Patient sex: F
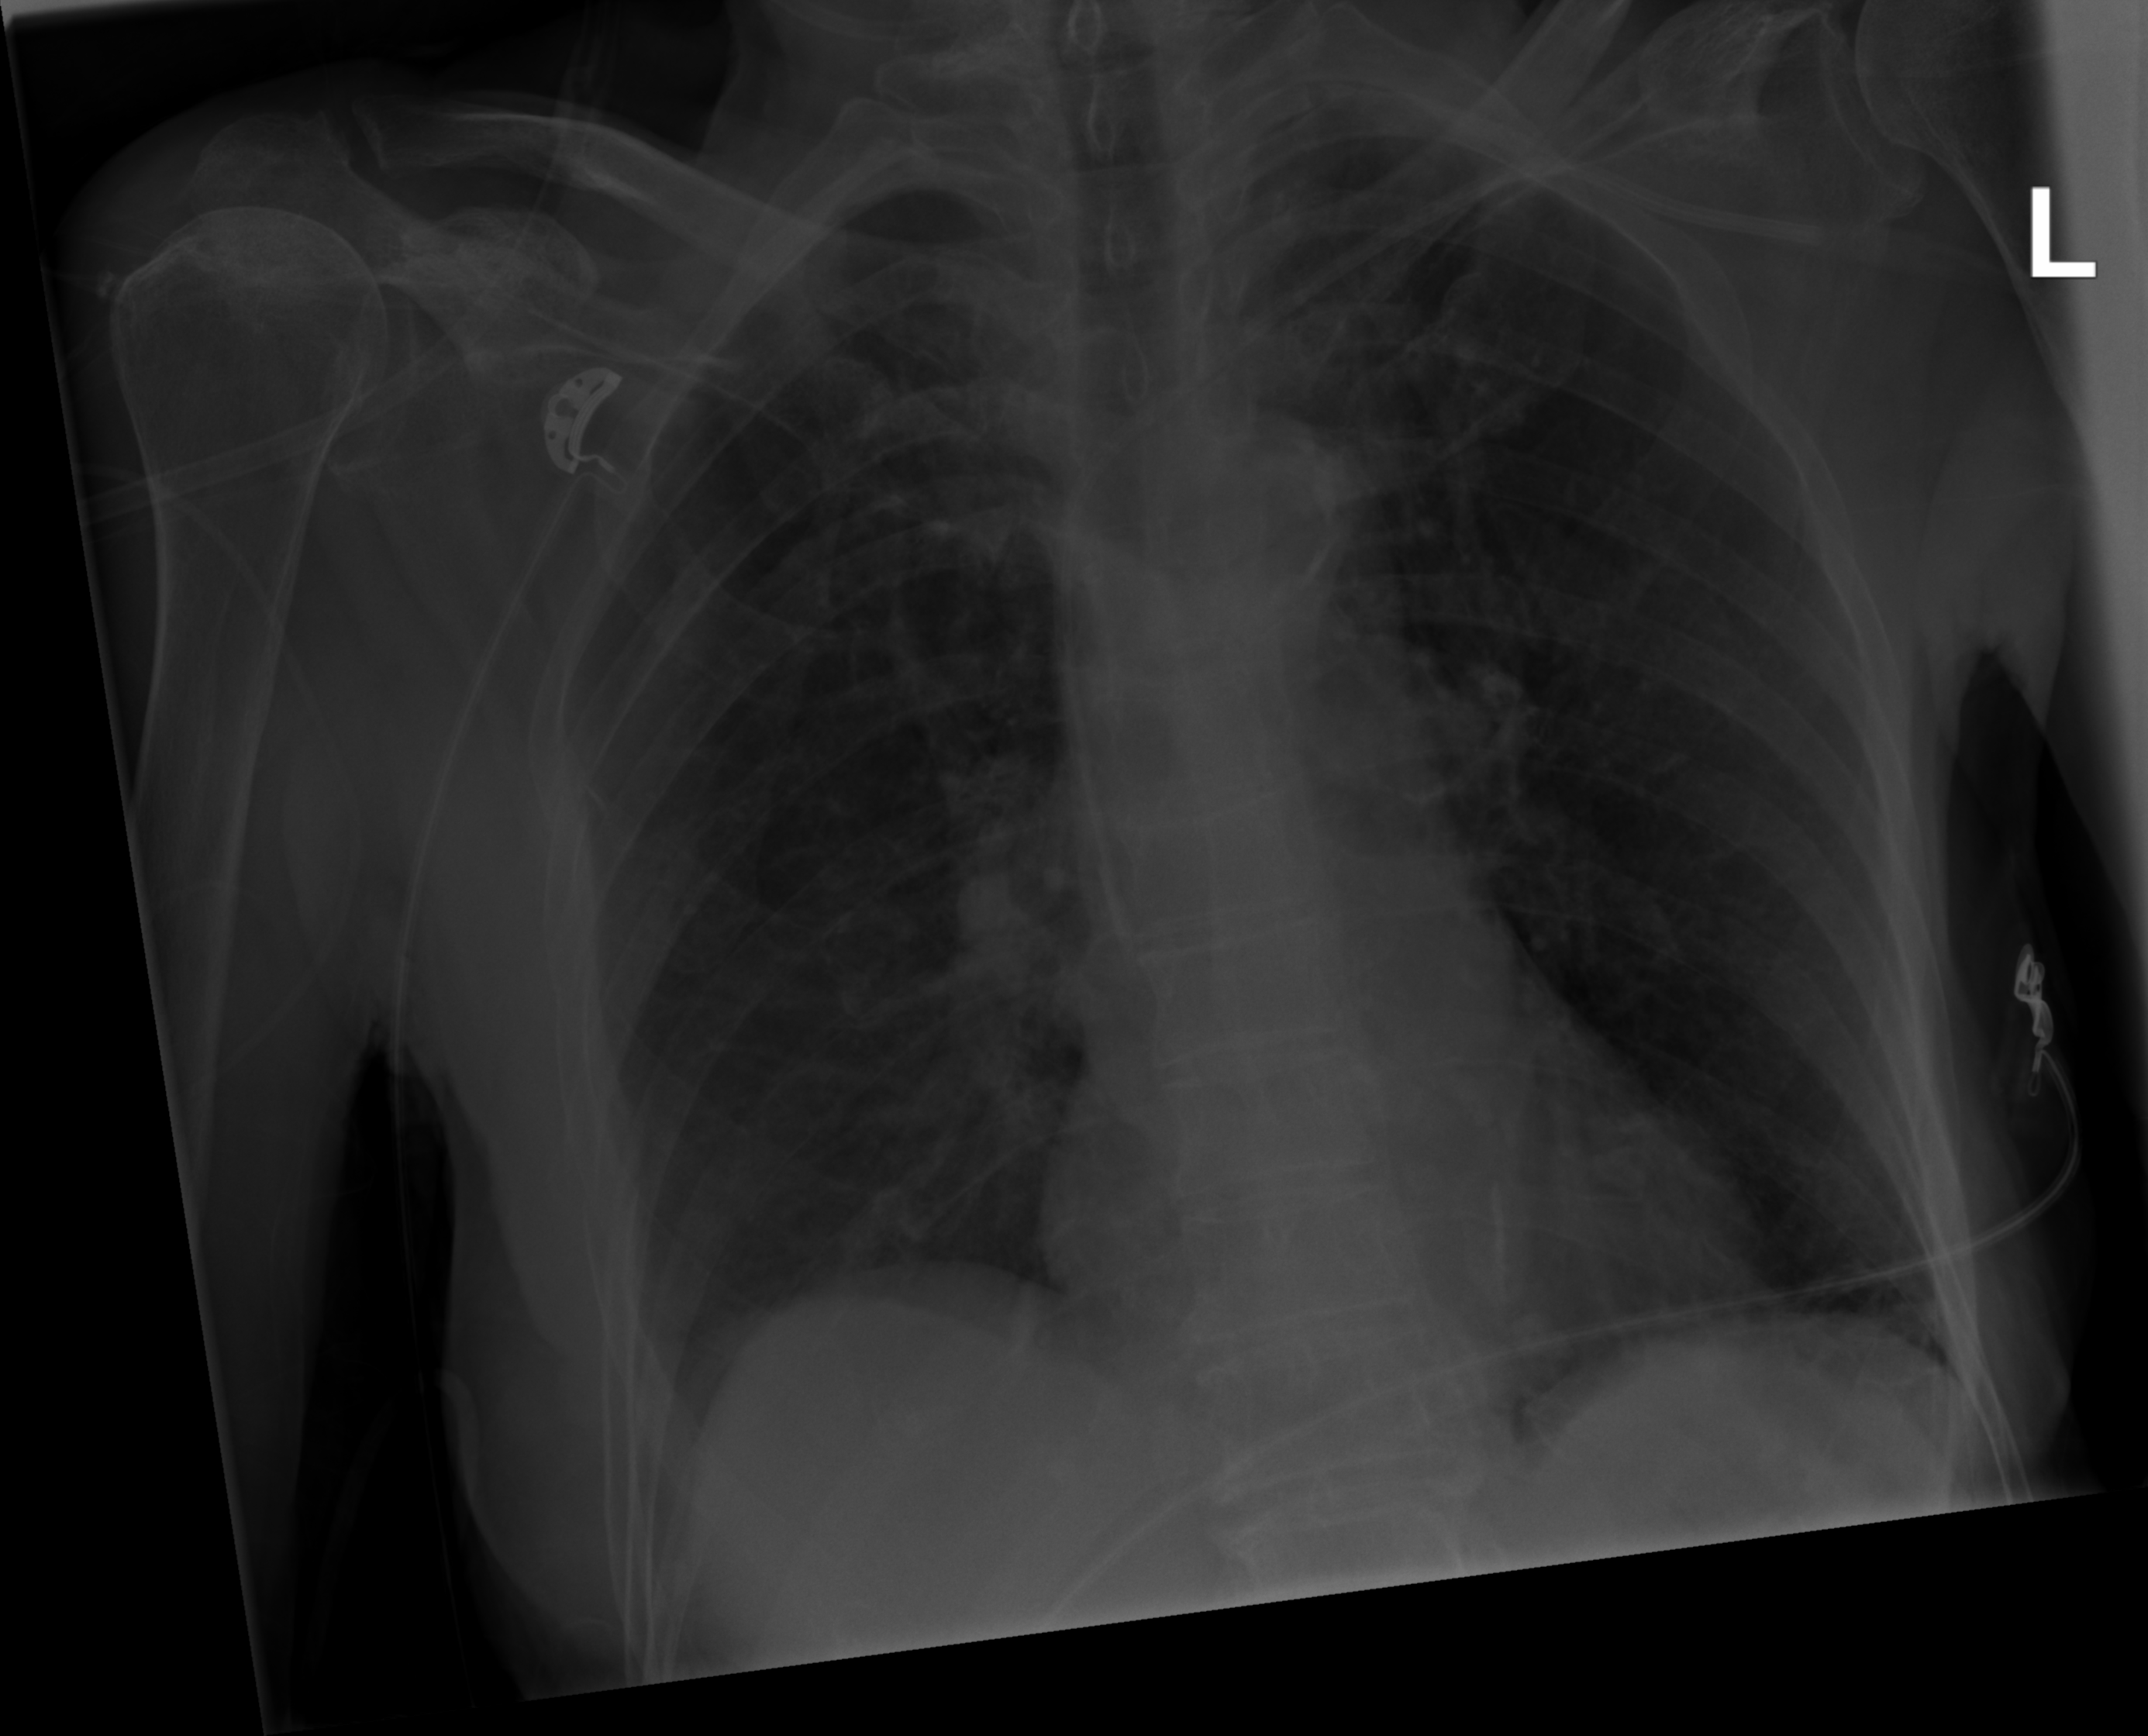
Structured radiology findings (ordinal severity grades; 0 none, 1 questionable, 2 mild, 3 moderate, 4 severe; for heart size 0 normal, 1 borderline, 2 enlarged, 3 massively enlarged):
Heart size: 0
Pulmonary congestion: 0
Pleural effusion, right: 2
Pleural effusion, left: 0
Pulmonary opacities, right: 0
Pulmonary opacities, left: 0
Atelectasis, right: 2
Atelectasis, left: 2